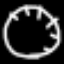
Label: clock